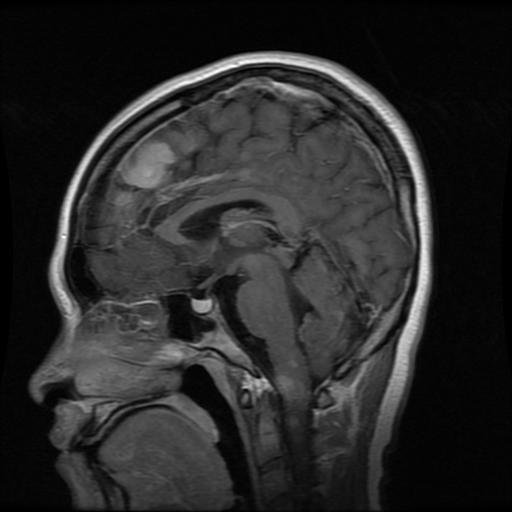
Label: meningioma